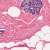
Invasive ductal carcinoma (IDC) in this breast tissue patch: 0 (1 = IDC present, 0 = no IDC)